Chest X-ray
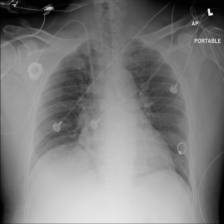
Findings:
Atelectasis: negative
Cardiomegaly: negative
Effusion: negative
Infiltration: negative
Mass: negative
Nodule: negative
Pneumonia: negative
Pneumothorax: negative
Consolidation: negative
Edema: negative
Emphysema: negative
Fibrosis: negative
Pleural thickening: negative
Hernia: negative